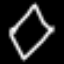
Label: diamond